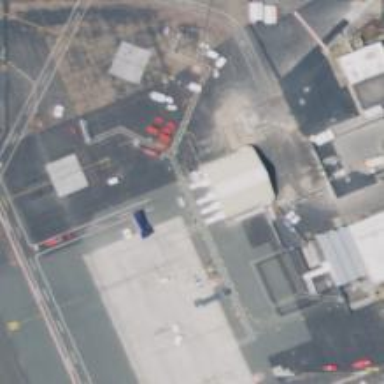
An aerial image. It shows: Airport gate.